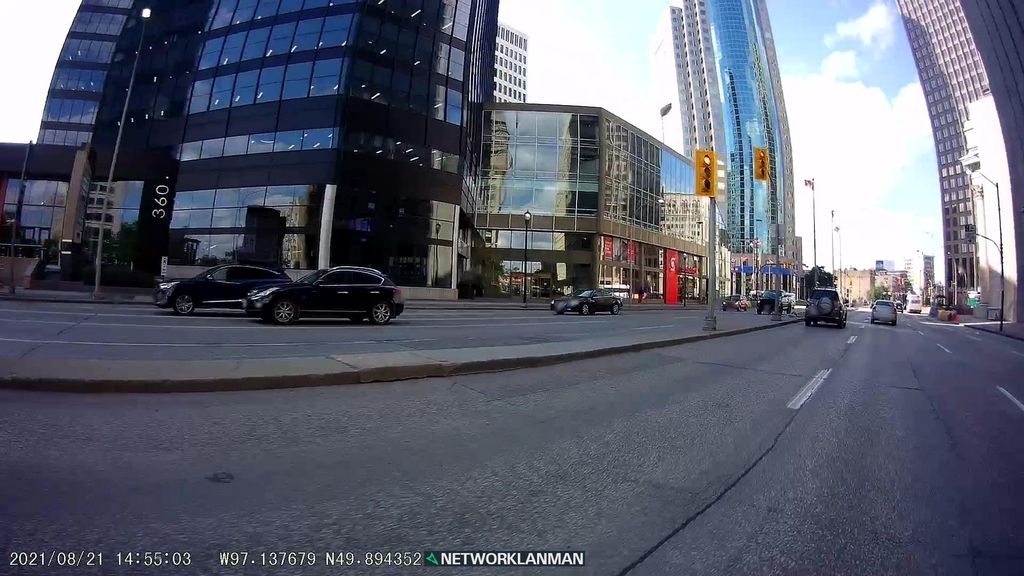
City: winnipeg